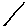
Label: line